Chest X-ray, PA view. Patient: 38 years old, sex M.
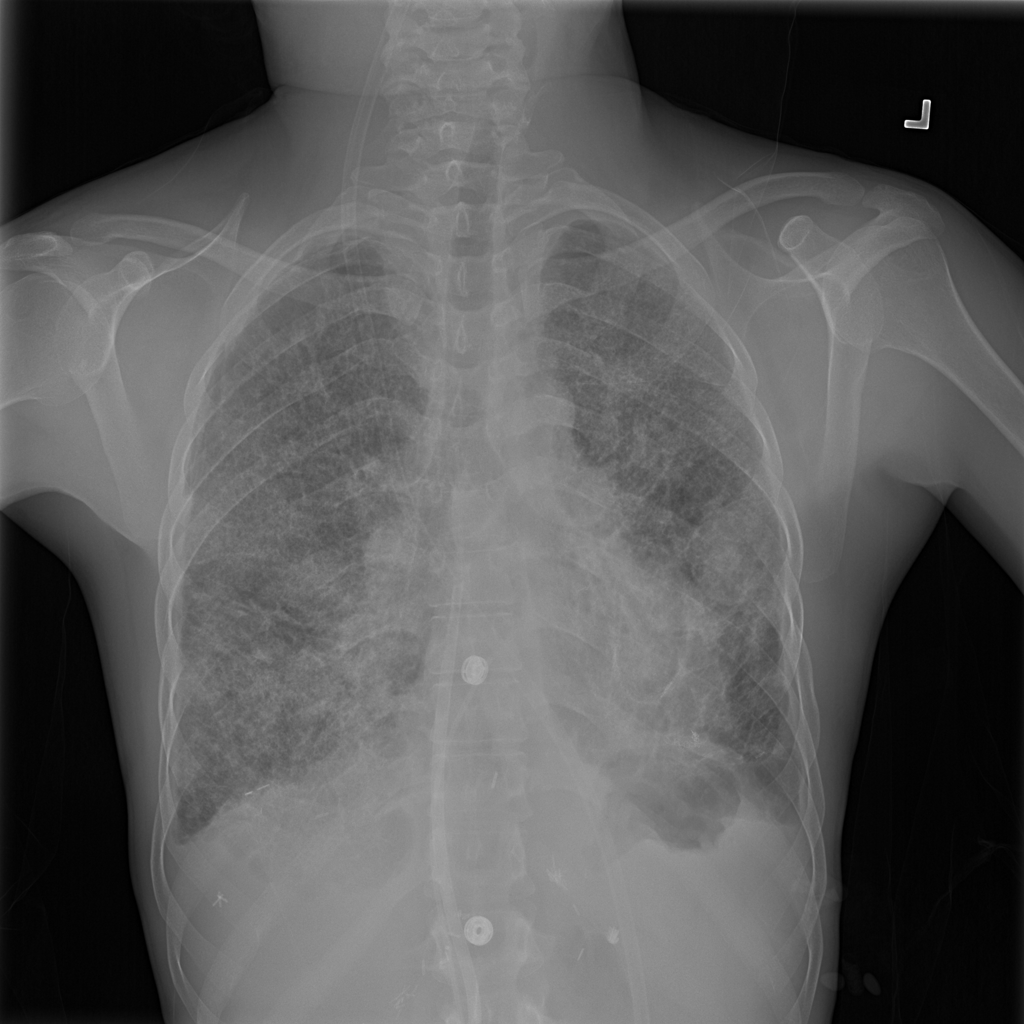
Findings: Consolidation, Pneumothorax